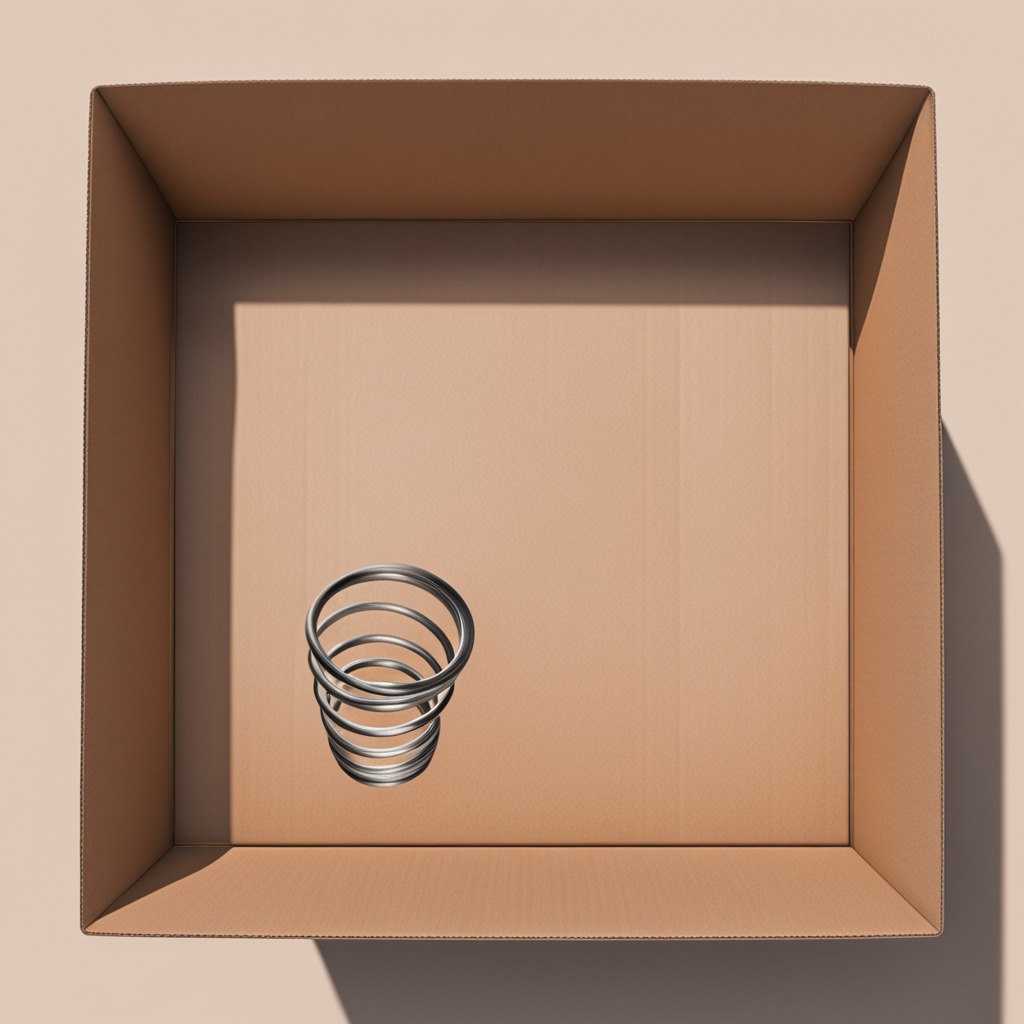
A coiled metal spring is lying on the cardboard box surface.